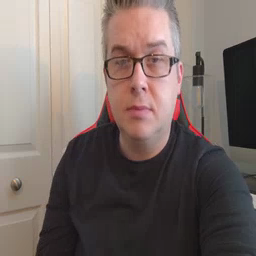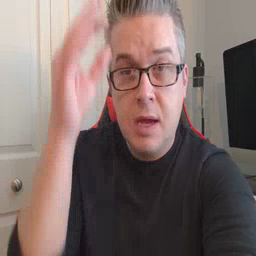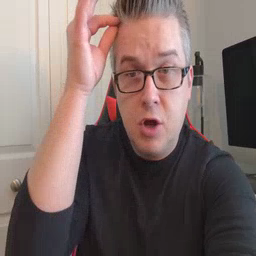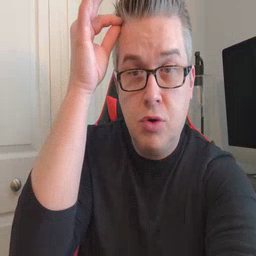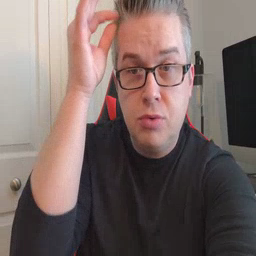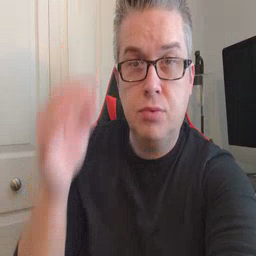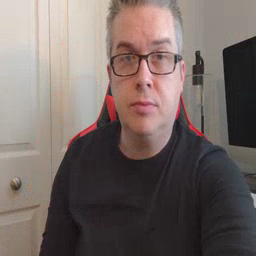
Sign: hair